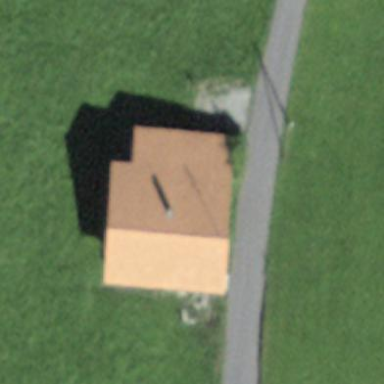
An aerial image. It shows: Farm building.